Question: I am making a mysql database for a restaurant.
I have a table called: '*tbl_contents*' which stores all the contents used in the preparation of different menu items.
Now I have to maintain a table for all the expenditures. These expenditures can be "purchasing contents" or some regular expenditure like electricity bill or rent of the restaurant.
How do I store two kinds of expenditures in the same table?
I have the table 'tbl_fixed_expanditures' and 'tbl_contents'.
If i buy something for the kitchen it is supposed to be stored in 'tbl_contents' and if I have paid the electricity bill, it is saved in 'tbl_fixed_expenditures'.

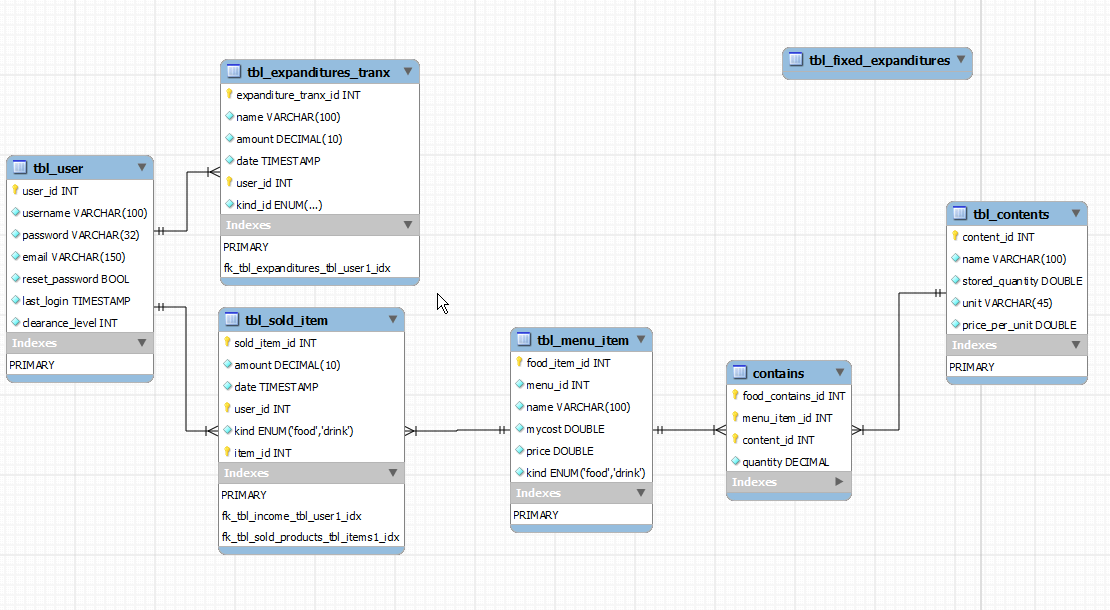
Answer: You are essentially trying to represent inheritance in a relational database.
You have two "classes" which are similar in some ways, and different in others. My suggestion is to create a table to act as a parent to both 'tbl_expanditures' and 'tbl_fixed_expanditures'.
Here's what I would do:
'''
+------------------+
| tbl_expenditures |
+------------------+
| id |
+------------------+
+------------------------+
| tbl_fixed_expenditures |
+------------------------+
| id |
| expenditureId |
| ... |
+------------------------+
+---------------------------+
| tbl_variable_expenditures |
+---------------------------+
| id |
| expenditureId |
| ... |
+---------------------------+
'''
...where 'tbl_fixed_expenditures.expenditureId' and 'tbl_variable_expenditures.expenditureId' both have a reference to 'tbl_expenditures.id'.
This way, when you need to refer to them simply as "expenditures" (for example, in your transaction table), you can reference 'tbl_expenditures', and when you need information that is unique to either fixed or variable expenditures, you can refer to the "child" tables.
This is a very common problem with relational databases, and there are several ways of handling it, each of which have their pros and cons. IBM has a really good article outlining these options, and I highly recommend it for further reading:
<URL>